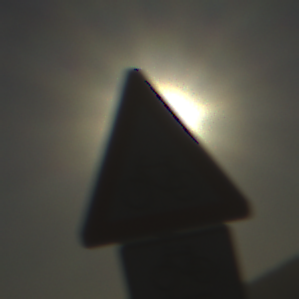
Verkehrszeichen: RadverkehrRechts
Zusatzzeichen unten: RichtungsangabeDurchPfeile9
Umgebung: Outdoor, Nature
Tageszeit: SunriseSunset
Wetter: Clear
Licht: Natural
Jahreszeit: NotSpecified
Kontrast: HighContrast